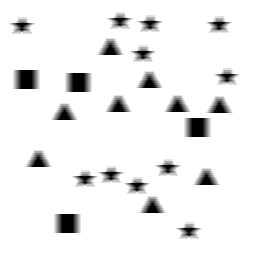
Squares: 4
Triangles: 9
Stars: 11
Total shapes: 24